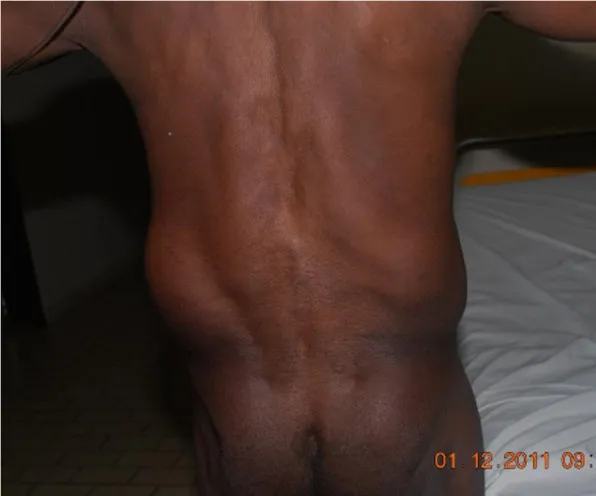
Clinical aspect of the pateient with bilateral lumbar swelling.
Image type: medical_photograph (skin_photograph)